Interaction volume radius: 5 \u00c5
Interaction volume height: 20 \u00c5
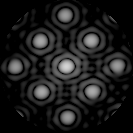
Disorder parameter: 0.054